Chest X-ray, PA view. Patient: 36 years old, sex F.
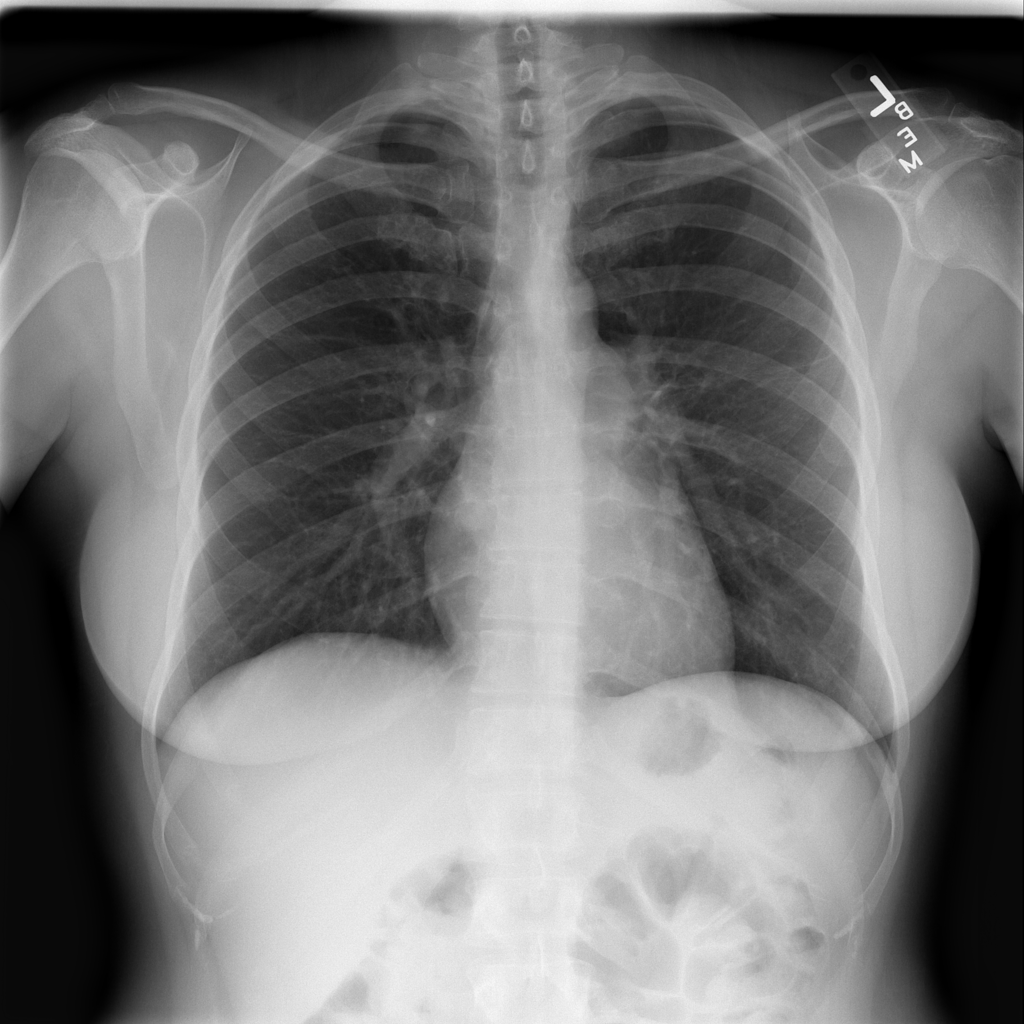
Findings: Atelectasis